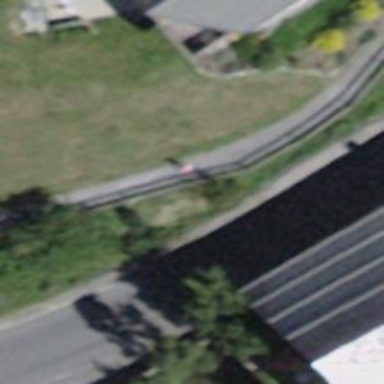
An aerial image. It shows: Guard rail as barrier.